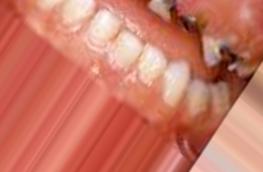
Condition: Caries